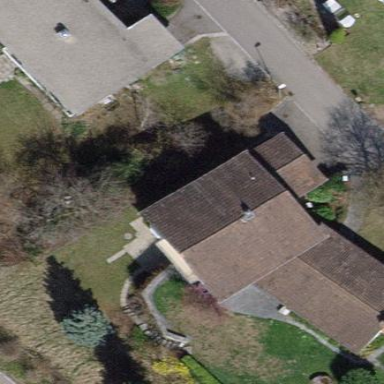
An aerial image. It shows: Detached building.